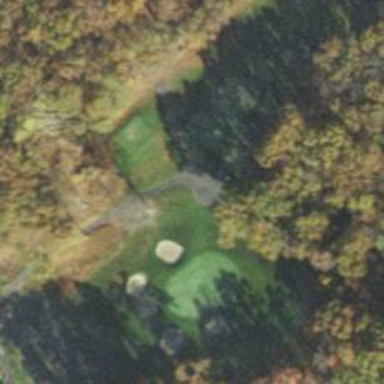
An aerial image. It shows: Path for both road and golf.